RGB frame:
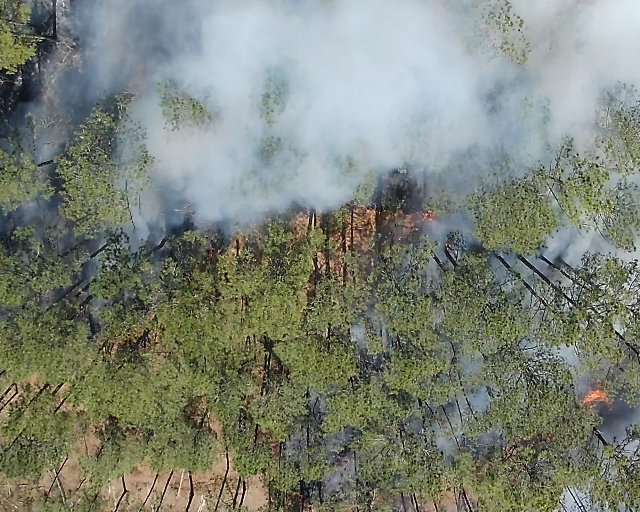
Thermal frame:
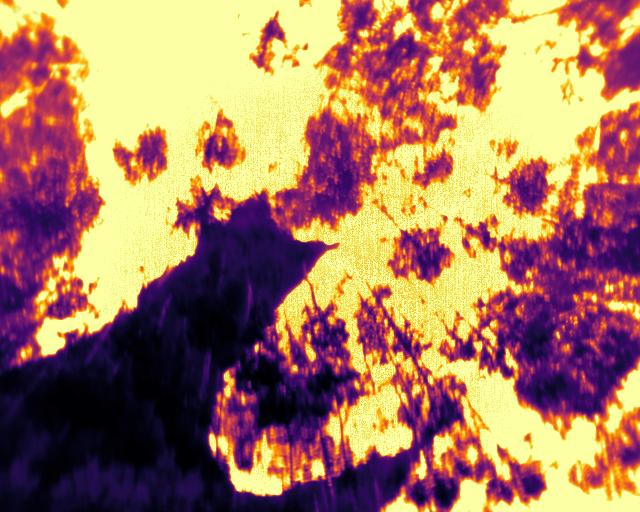
Captured: 2026-02-27 02:37:07
Pixels at or above 80 °C: 249228 (fraction of frame: 0.7606)